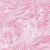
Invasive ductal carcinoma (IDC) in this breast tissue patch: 0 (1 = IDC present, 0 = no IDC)